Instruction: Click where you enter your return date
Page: home
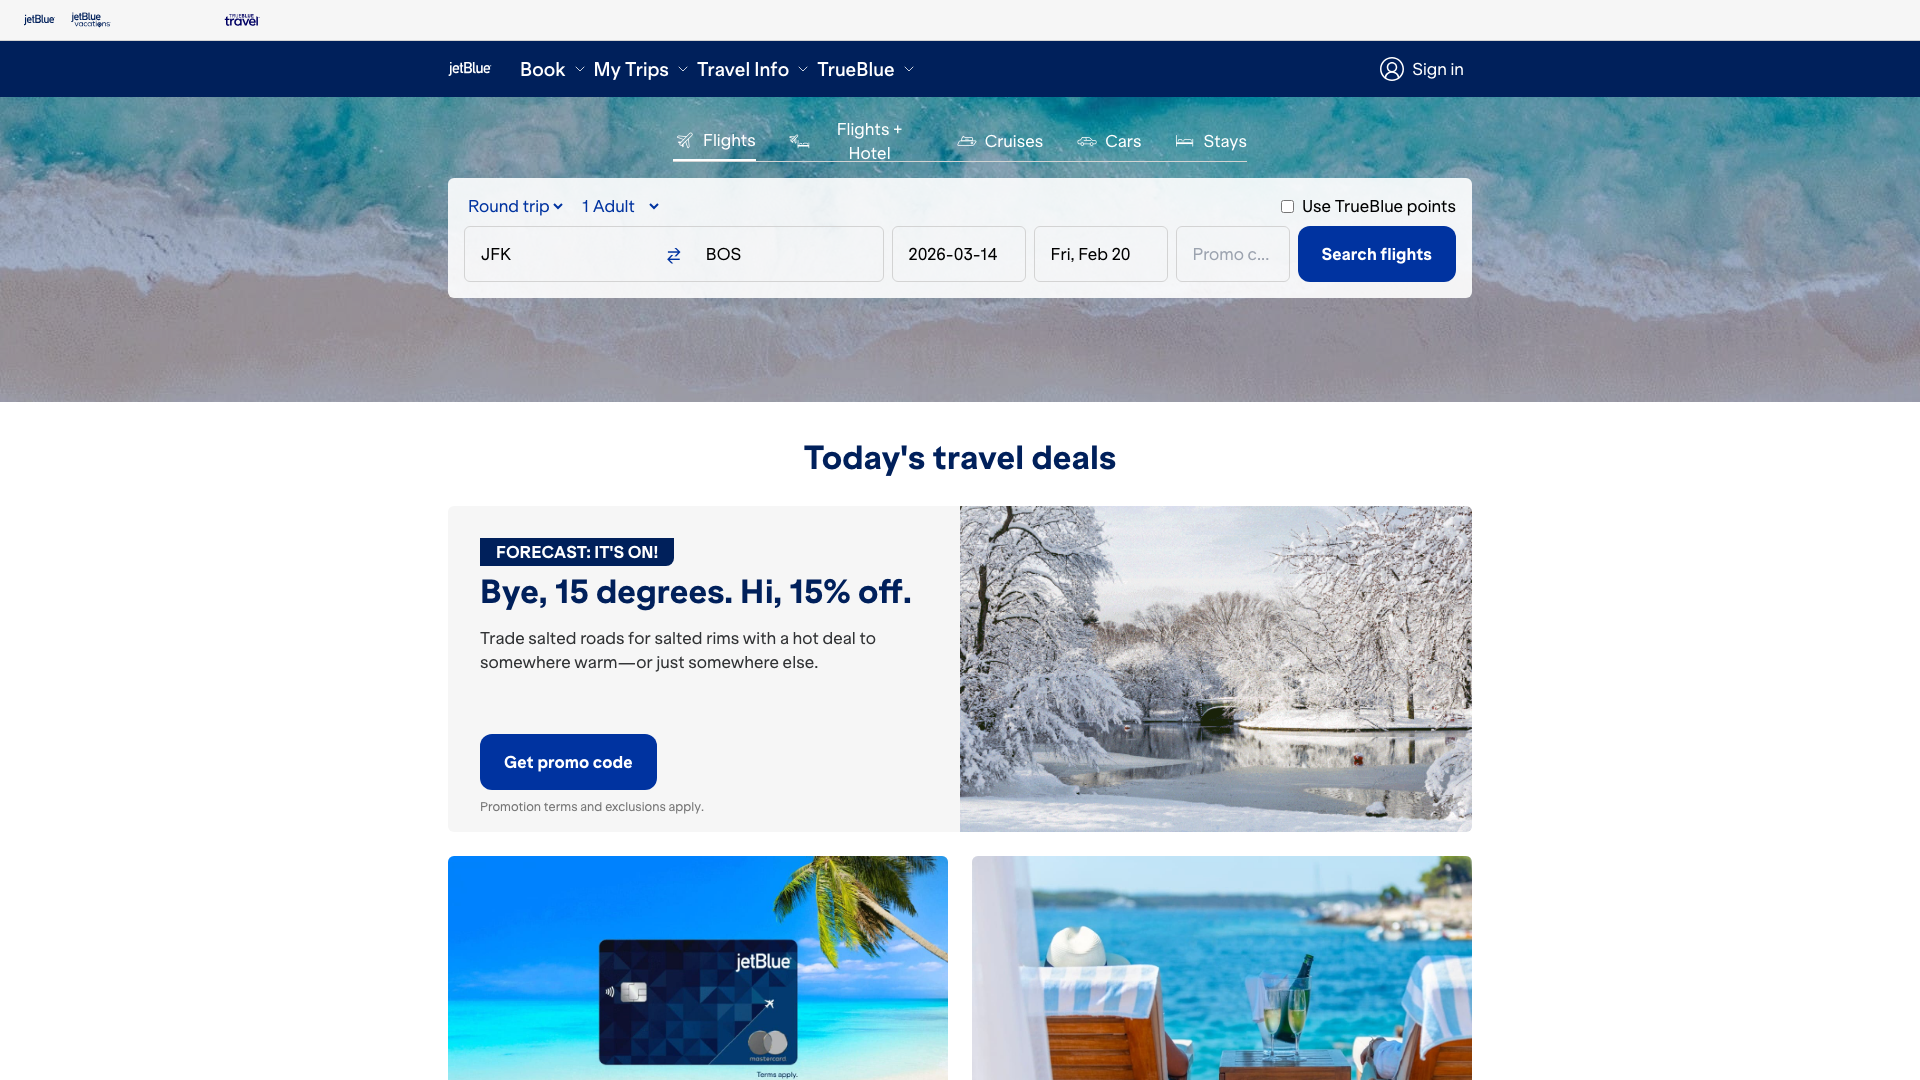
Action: click